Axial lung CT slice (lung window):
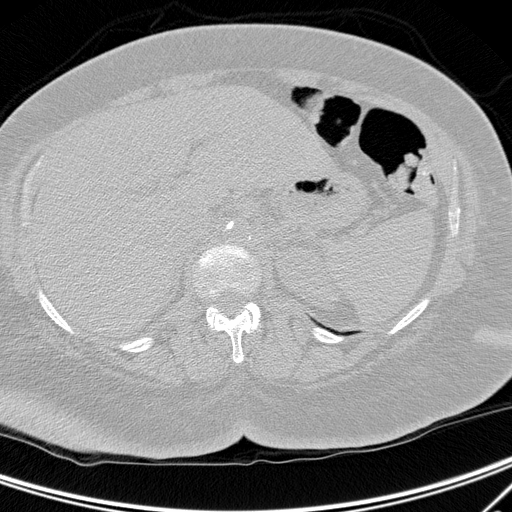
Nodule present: no